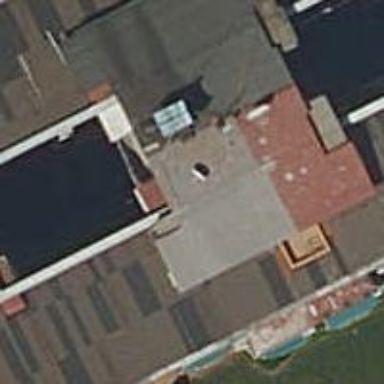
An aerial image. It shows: Kindergarten.